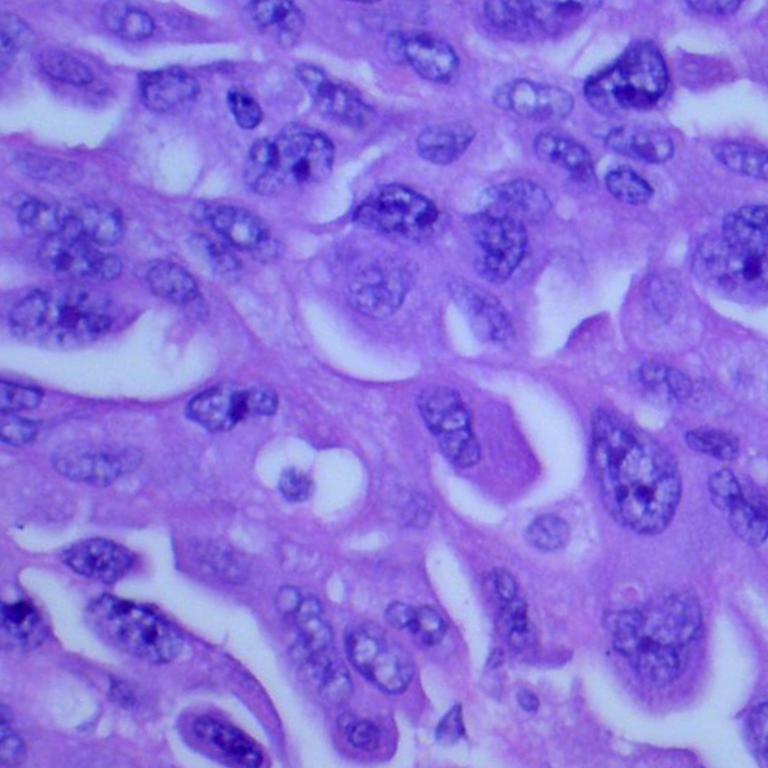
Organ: lung
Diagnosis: adenocarcinomas